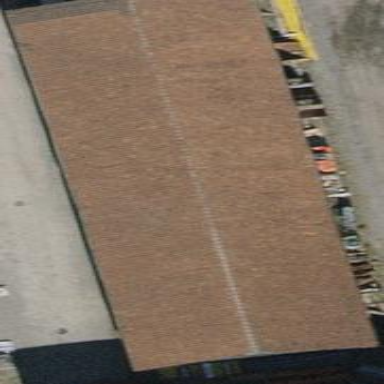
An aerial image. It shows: Building with tiled roof.